Field crop: tomato
Growth stage: 1
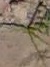
Species: cyperus